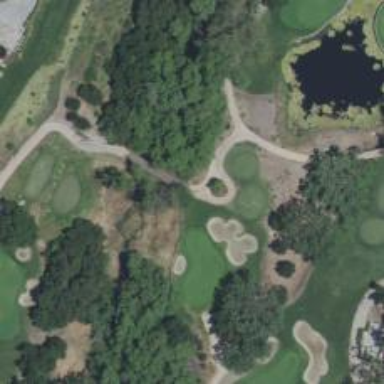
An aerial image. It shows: Pathway for golfing.